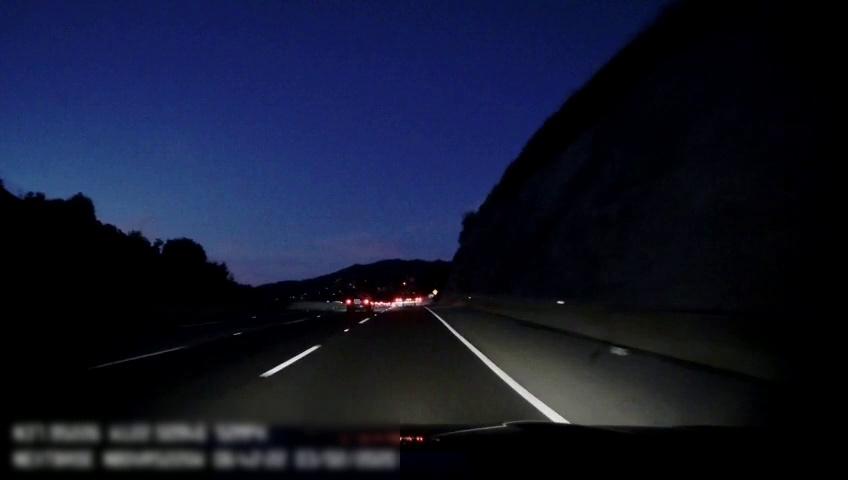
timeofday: Night
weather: Other
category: Drivable Space
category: Vehicles | Car
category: Vehicles | Truck
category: Lanes | Current Lane
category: Lanes | Current Lane
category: Lanes | Alternate Lane
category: Lanes | Alternate Lane